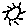
Label: sun